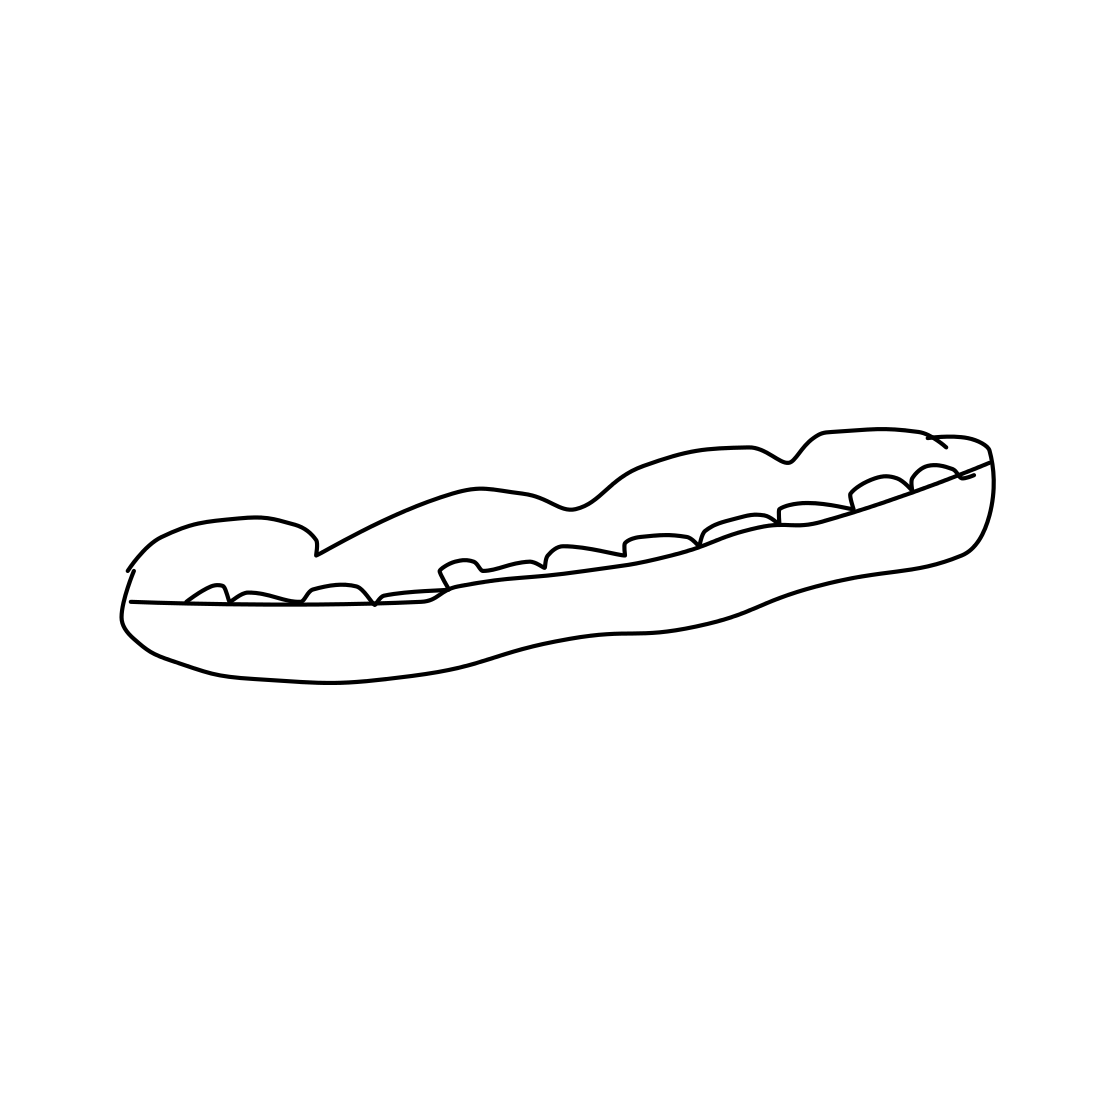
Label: hot-dog